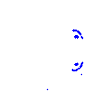
Particle: proton